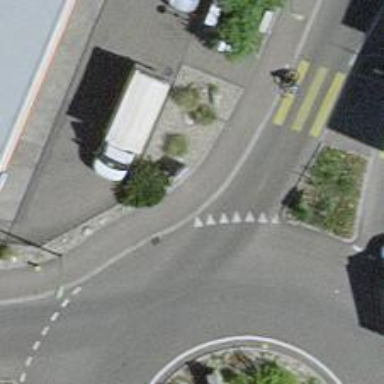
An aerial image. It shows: Asphalt sidewalk.